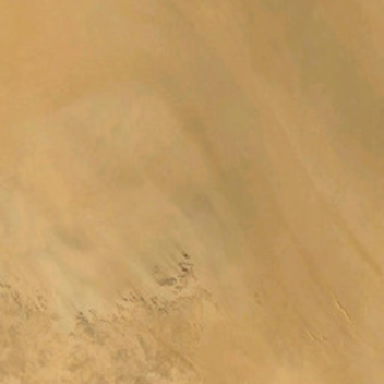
The yellow desert zone seems very simple .